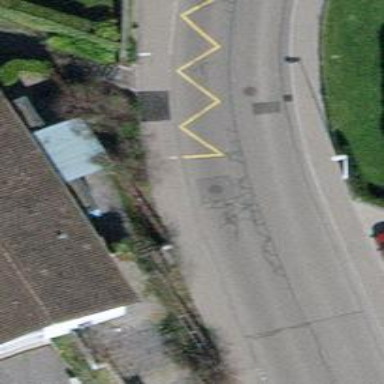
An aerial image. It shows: Bus stop with platform for public transport.